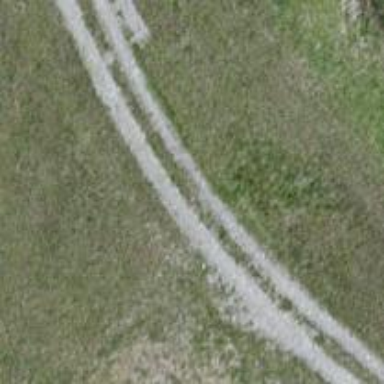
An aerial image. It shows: Track with grade 2 gravel surface.